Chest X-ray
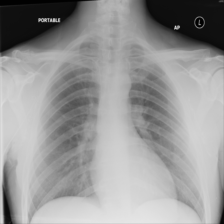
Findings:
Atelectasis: negative
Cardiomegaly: negative
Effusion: negative
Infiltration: negative
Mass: negative
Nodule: negative
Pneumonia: negative
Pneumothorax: negative
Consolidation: negative
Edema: negative
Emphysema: negative
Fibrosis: negative
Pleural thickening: negative
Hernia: negative